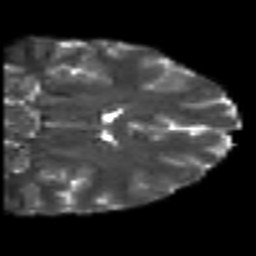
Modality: T2w
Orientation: coronal
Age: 21
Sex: male
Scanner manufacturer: siemens
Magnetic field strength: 3 T
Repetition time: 7 s
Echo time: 0.0926 s